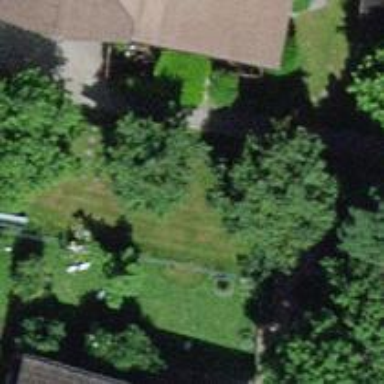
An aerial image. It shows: Broadleaved tree with lush foliage.